Field crop: tomato
Growth stage: 2
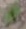
Species: solanum